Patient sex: F
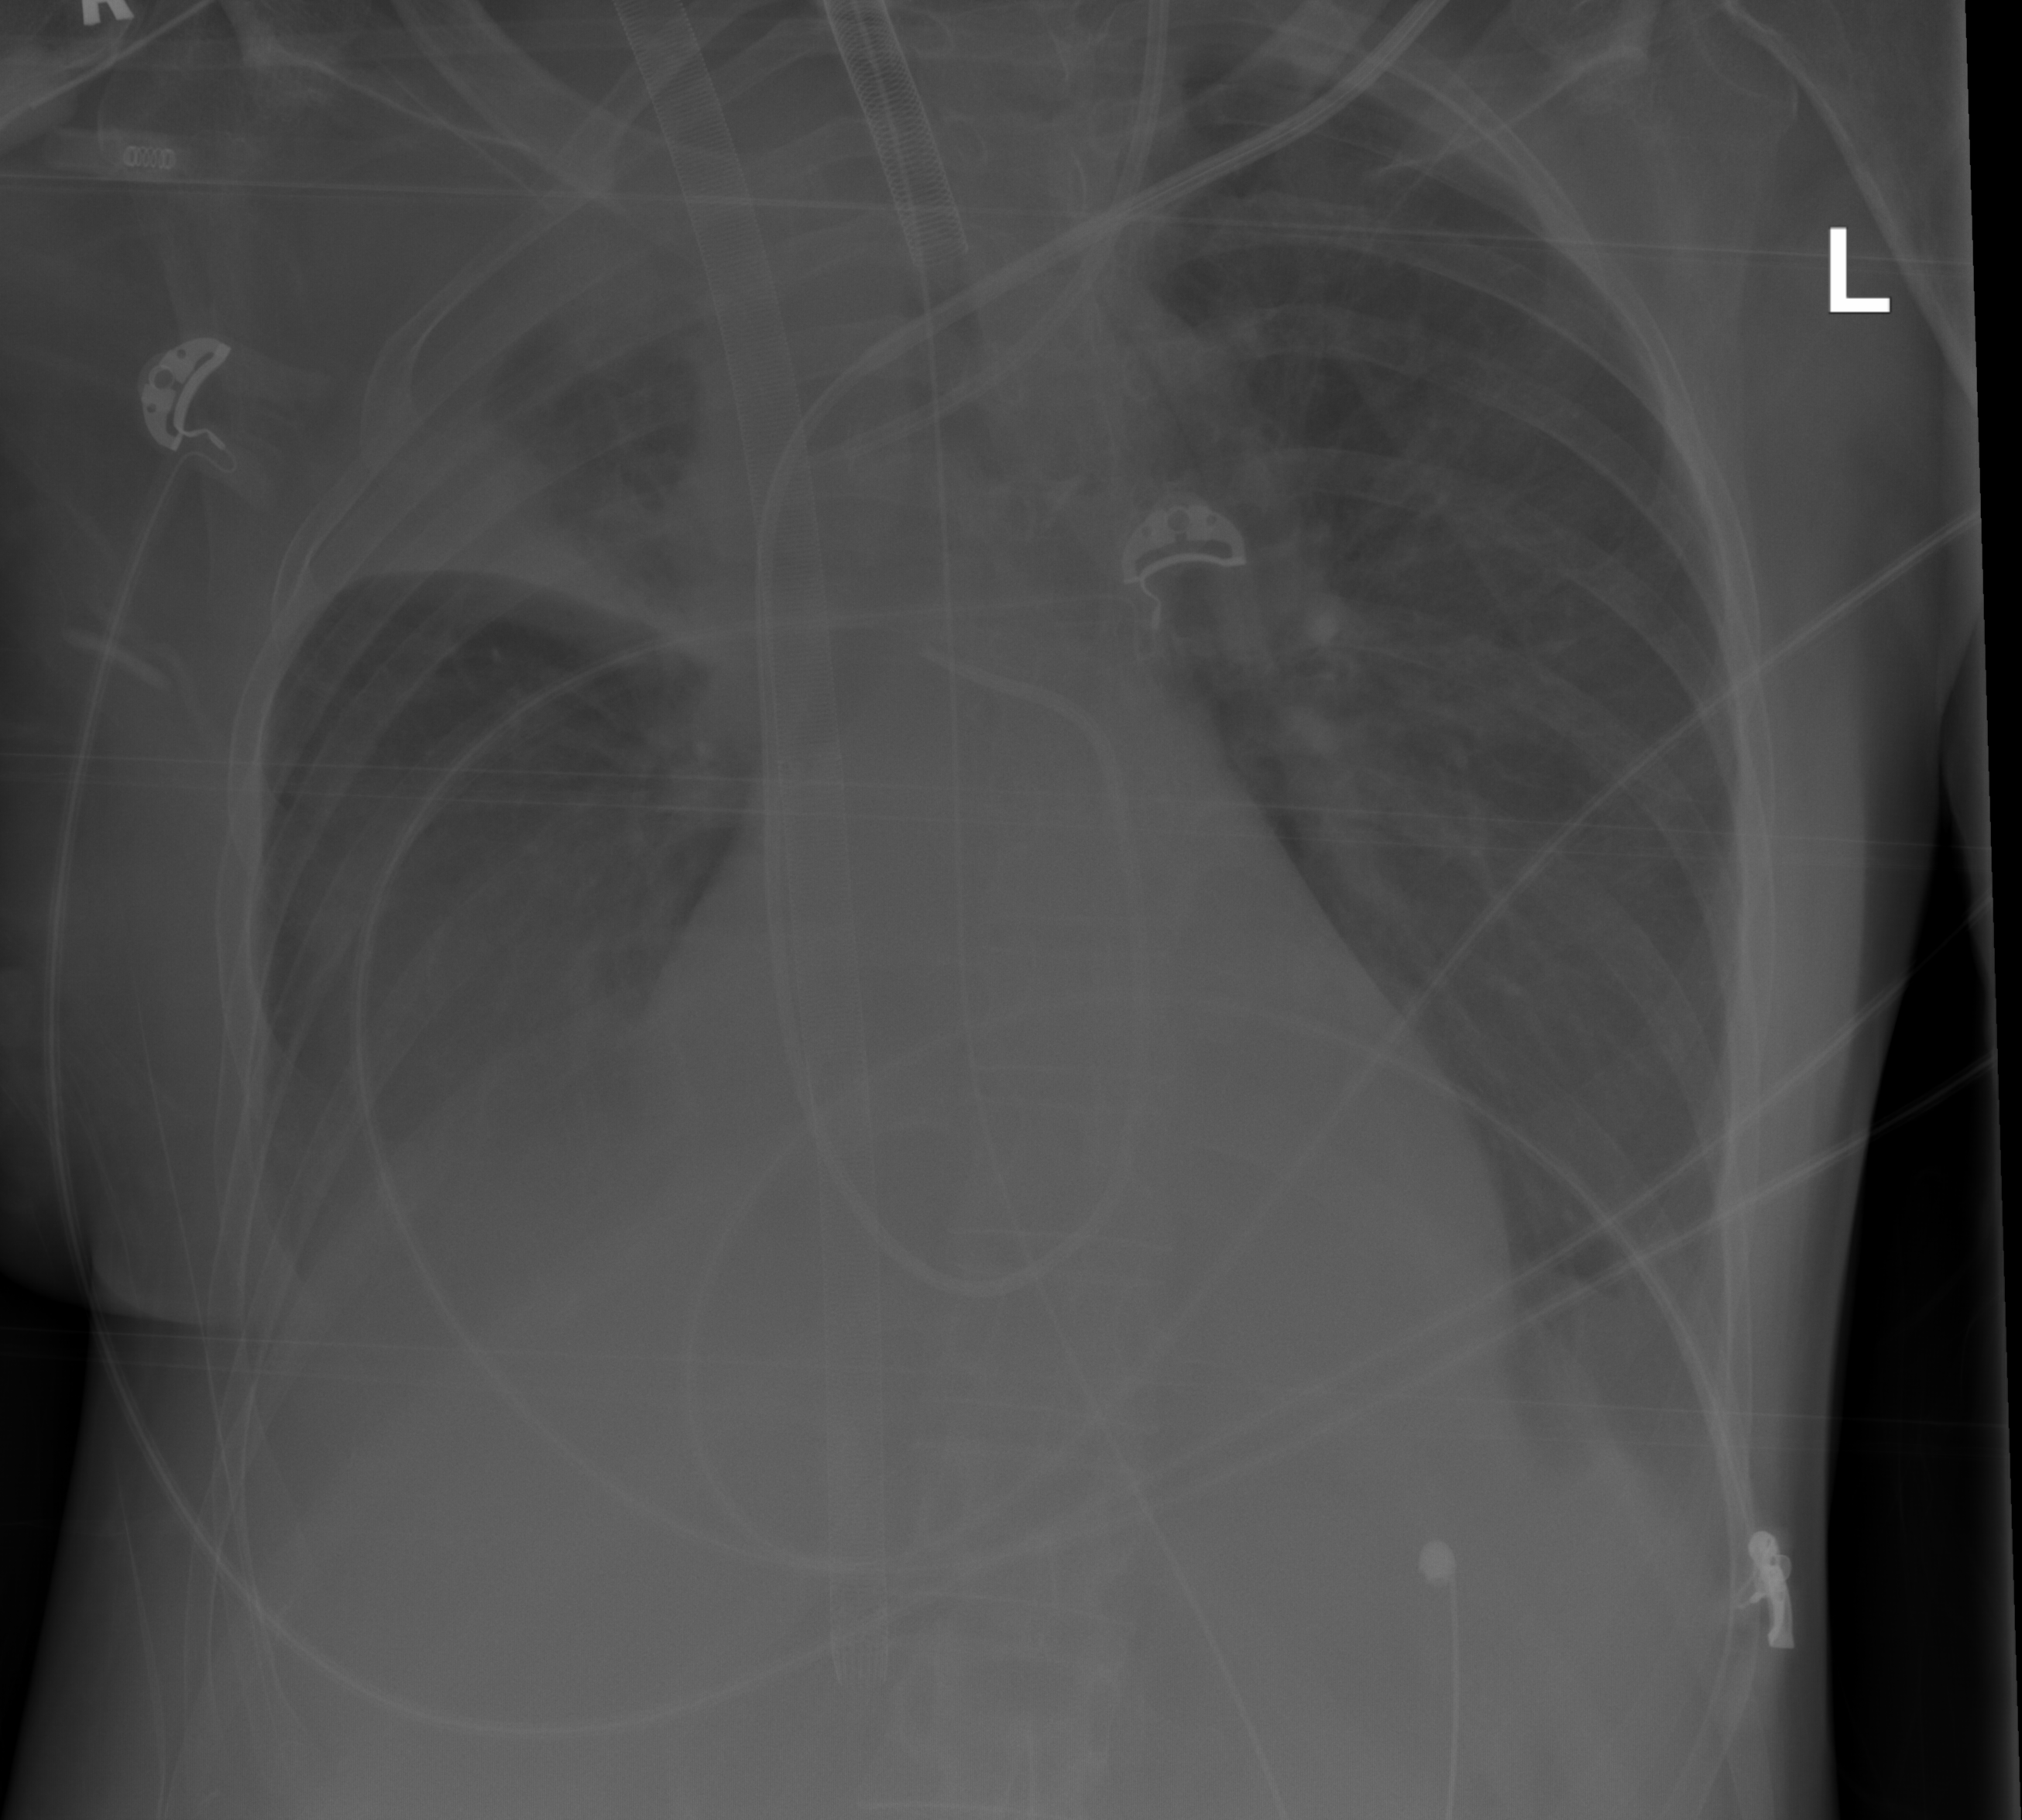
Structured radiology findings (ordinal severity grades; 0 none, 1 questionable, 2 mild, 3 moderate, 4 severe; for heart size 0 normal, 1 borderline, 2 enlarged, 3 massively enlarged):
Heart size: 1
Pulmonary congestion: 0
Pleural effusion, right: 3
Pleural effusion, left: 2
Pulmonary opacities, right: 0
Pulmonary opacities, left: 0
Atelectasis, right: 3
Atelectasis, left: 2